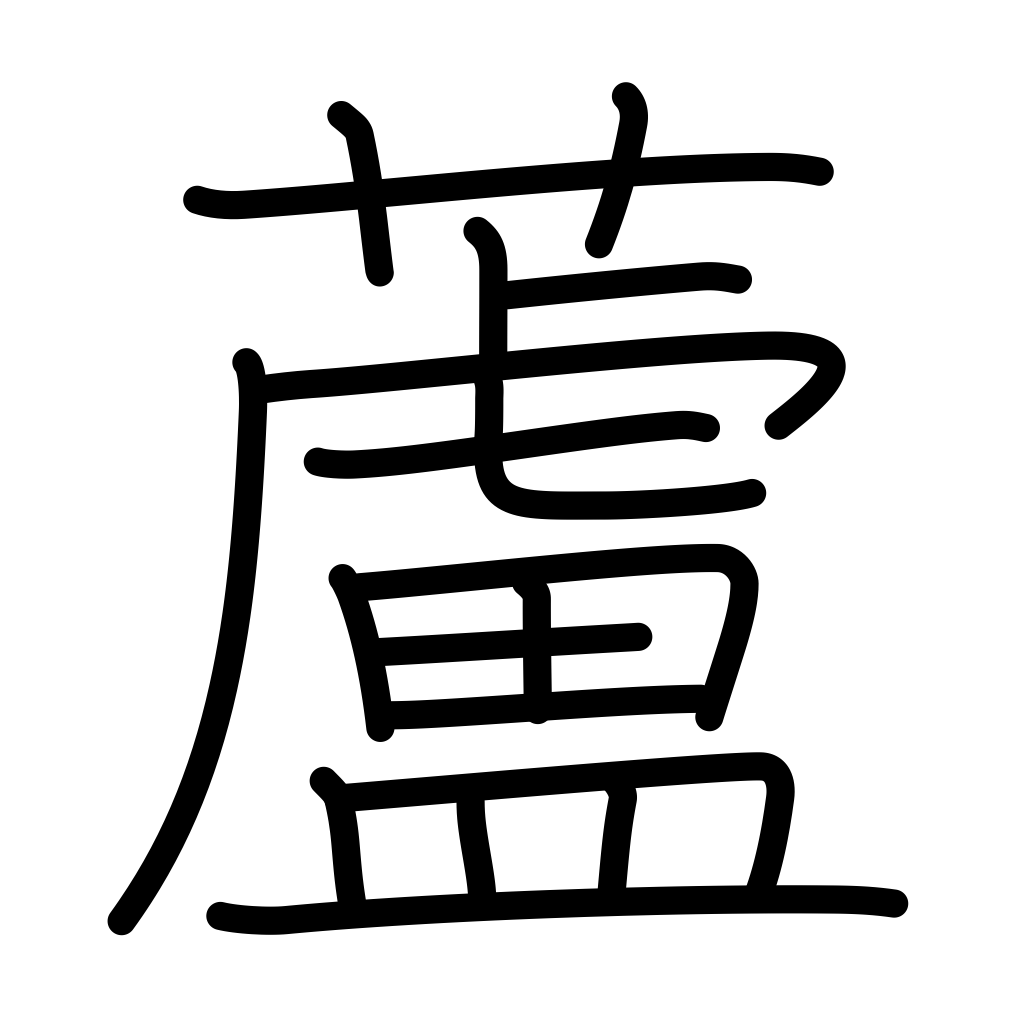
Meaning: reed, rush